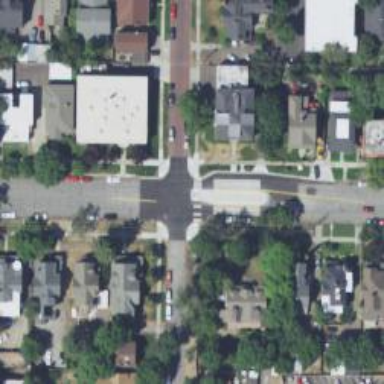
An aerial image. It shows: Unmarked road crossing.